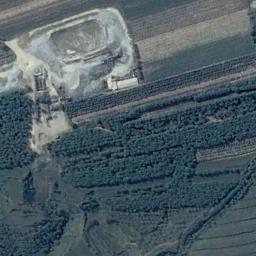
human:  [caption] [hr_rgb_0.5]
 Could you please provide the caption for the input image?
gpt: The bare and green terrace is next to some trees .

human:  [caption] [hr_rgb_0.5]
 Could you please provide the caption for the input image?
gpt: There are many plants on the terrace .

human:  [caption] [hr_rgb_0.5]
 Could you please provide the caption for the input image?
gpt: A large layer of green terraced fields, The crops in the fields are lush like green forests .

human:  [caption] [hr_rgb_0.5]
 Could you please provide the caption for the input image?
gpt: There is a straight path between the terraces .

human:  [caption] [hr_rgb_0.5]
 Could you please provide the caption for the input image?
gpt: There are some green terraces arranged neatly .